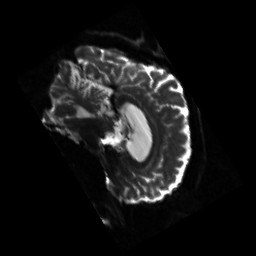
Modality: sbref
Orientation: sagittal
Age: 76
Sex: female
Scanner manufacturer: siemens
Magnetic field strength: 3 T
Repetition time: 3.23 s
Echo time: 0.0892 s